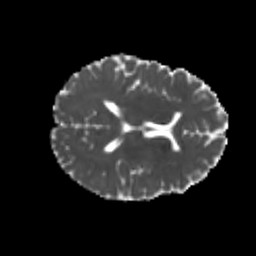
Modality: MD
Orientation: axial
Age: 25
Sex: female
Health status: healthy
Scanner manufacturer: philips
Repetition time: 7.391 s
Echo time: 0.08599 s